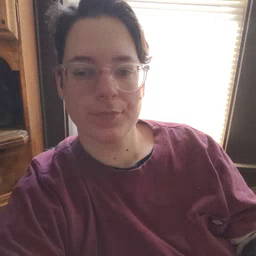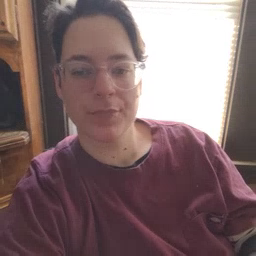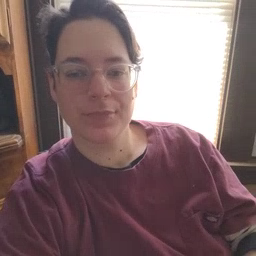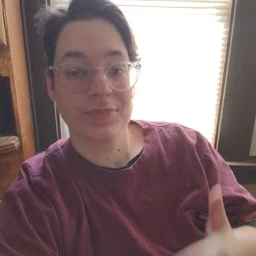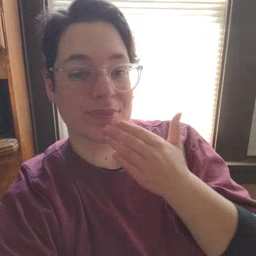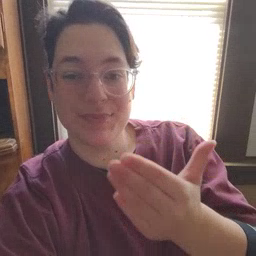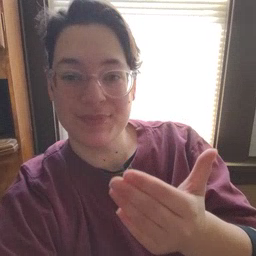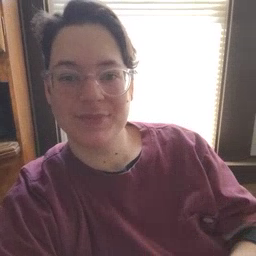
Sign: thankyou